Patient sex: M
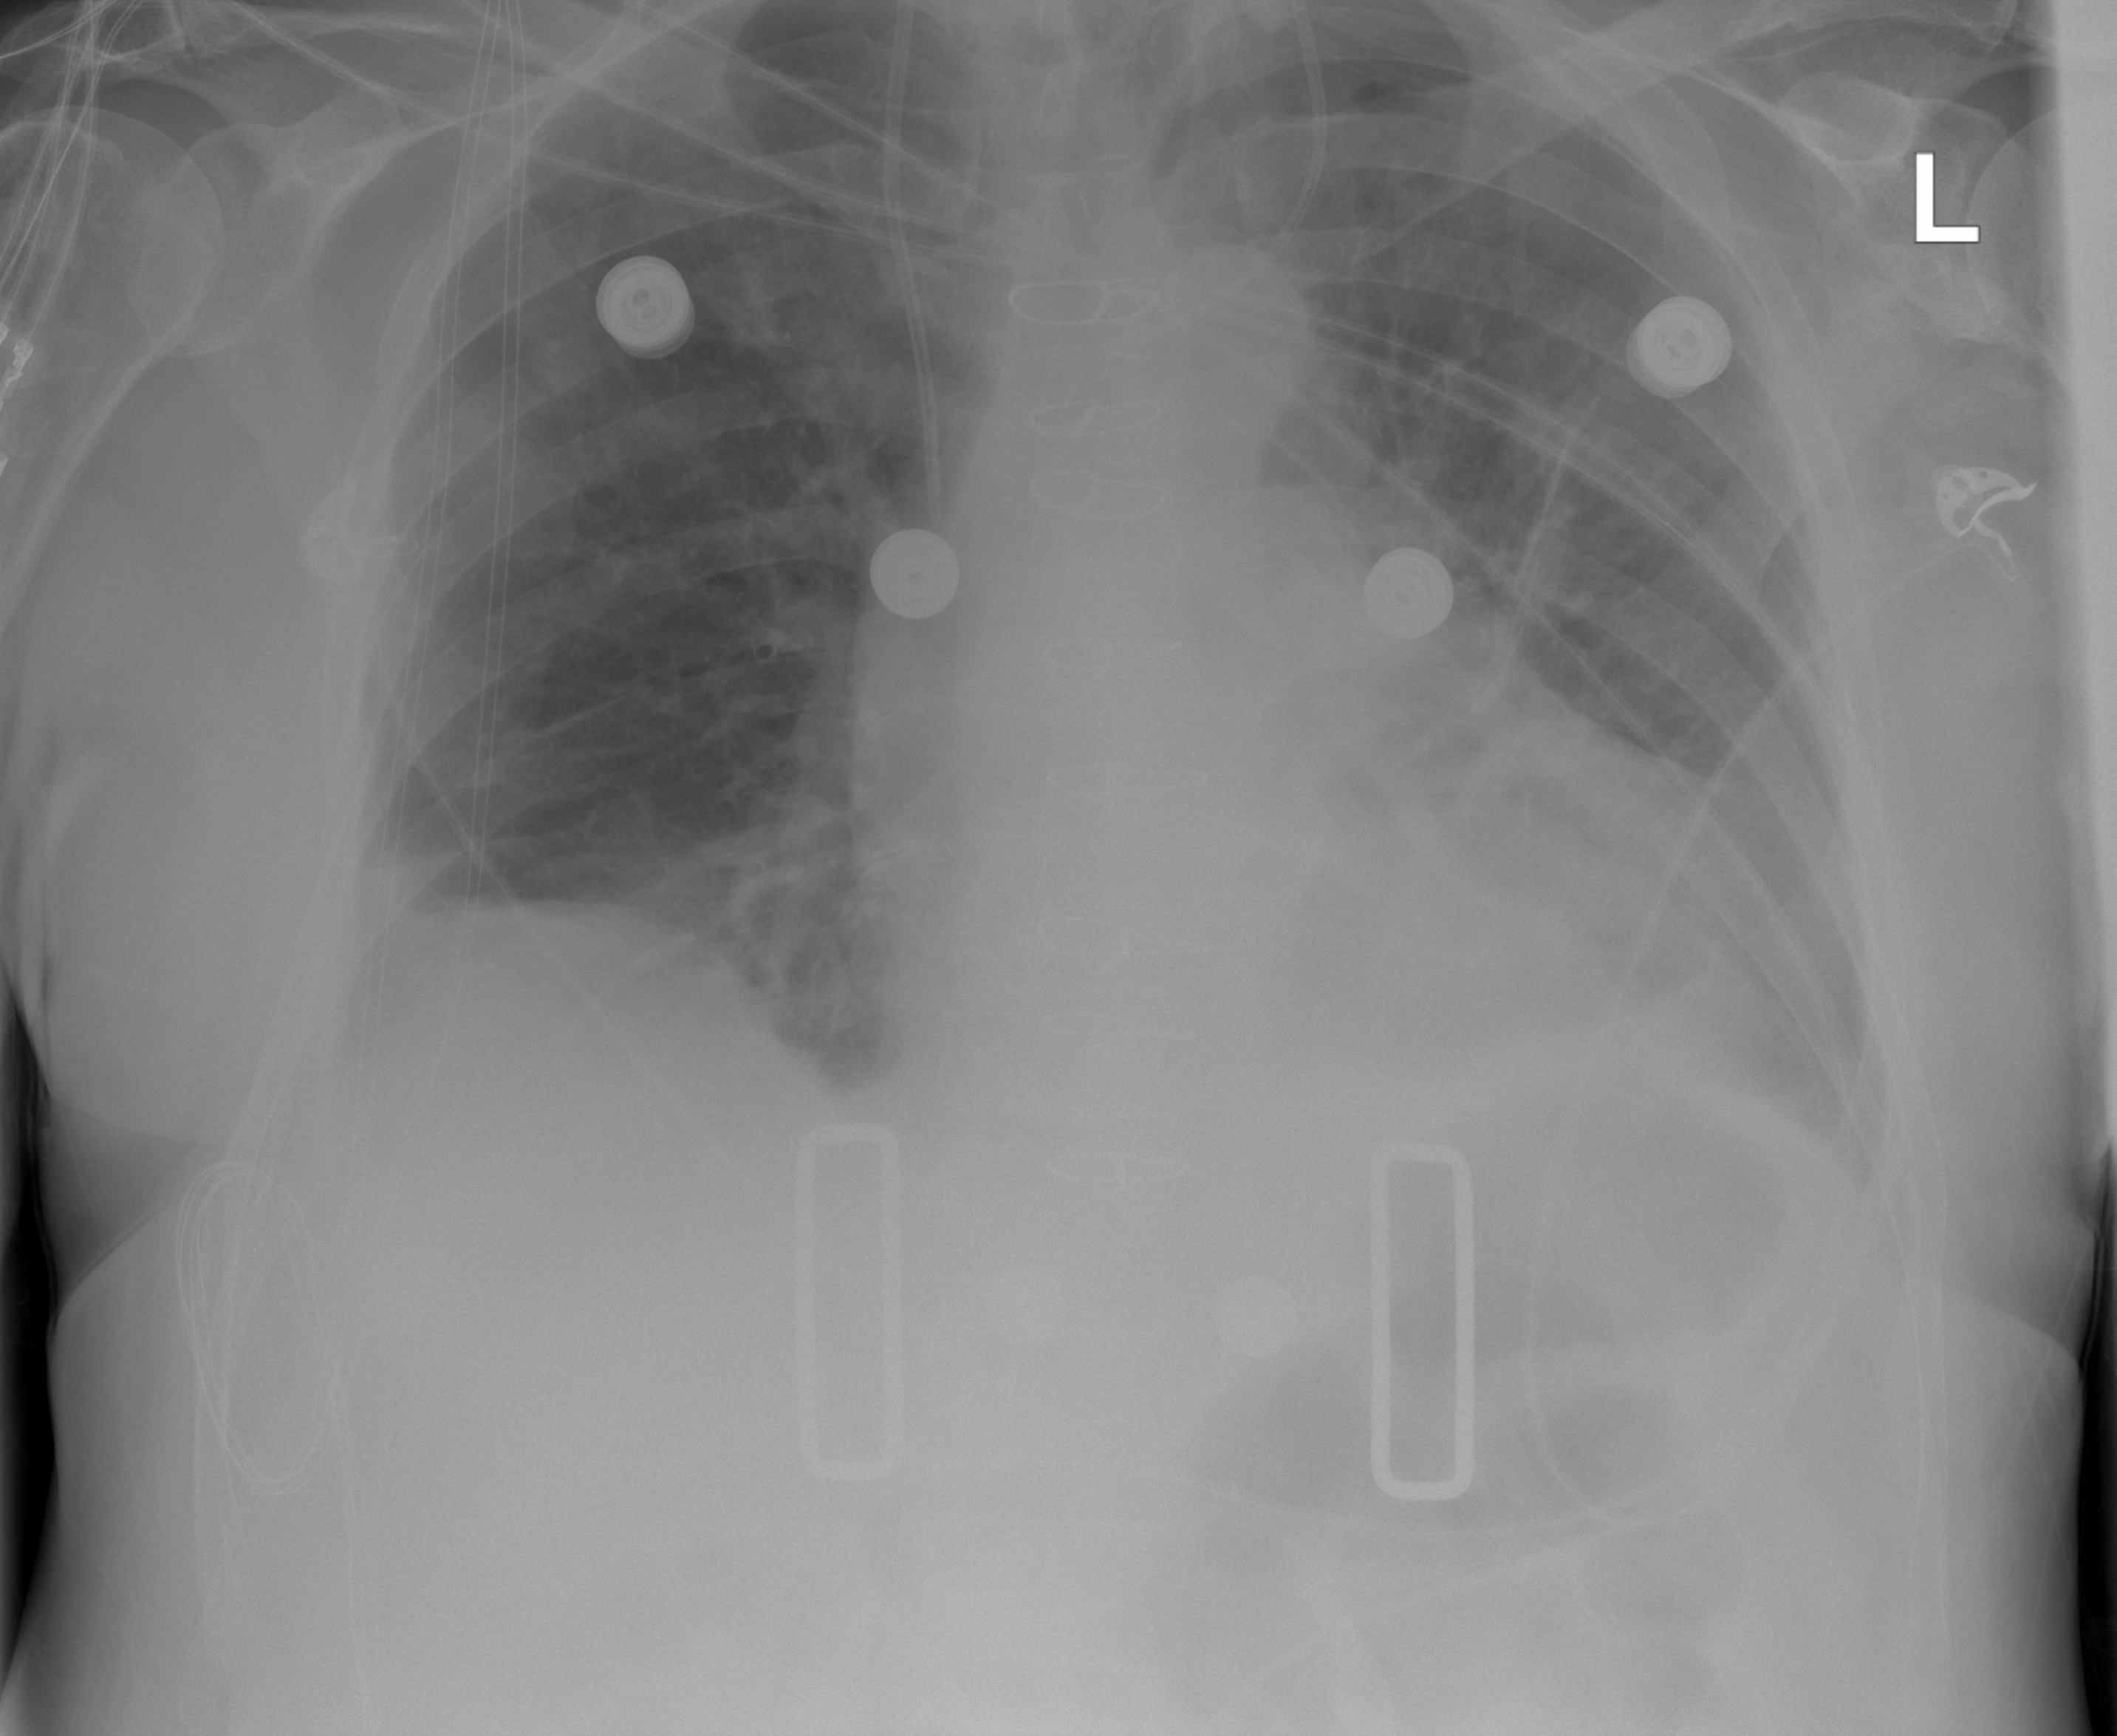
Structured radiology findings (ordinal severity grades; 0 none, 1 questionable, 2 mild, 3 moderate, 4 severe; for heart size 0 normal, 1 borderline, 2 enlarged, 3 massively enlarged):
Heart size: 2
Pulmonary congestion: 2
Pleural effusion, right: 2
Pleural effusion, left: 2
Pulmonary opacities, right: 2
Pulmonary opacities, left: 2
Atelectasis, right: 2
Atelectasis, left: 2